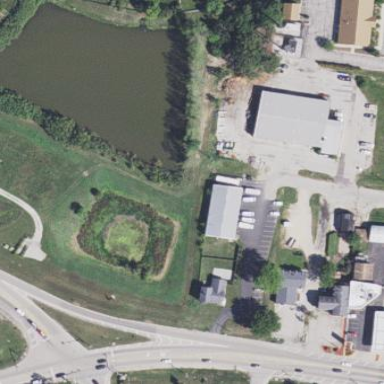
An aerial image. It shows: Retention pond with water.